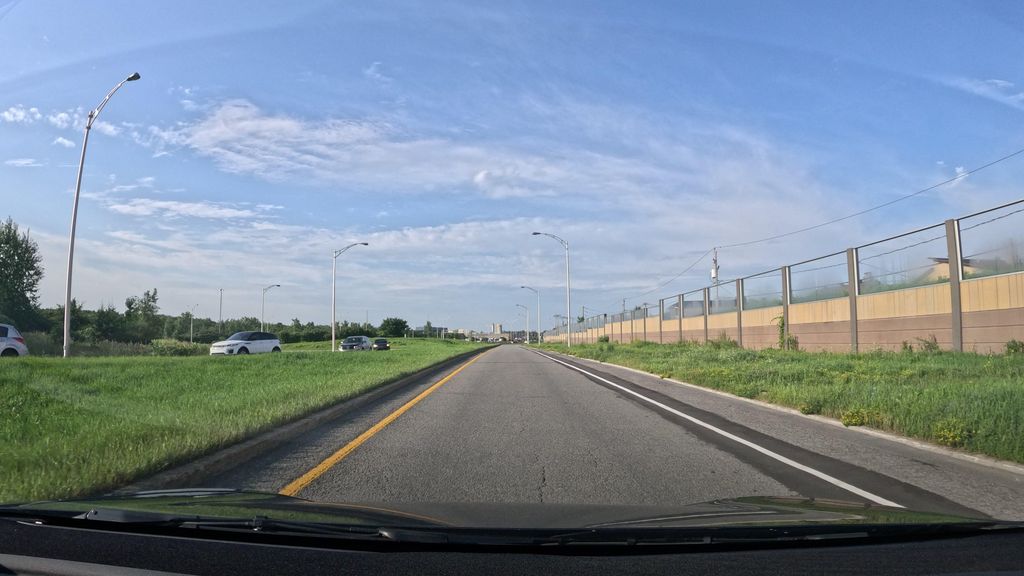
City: montreal